Aerial crown-view tile of a tropical tree (Barro Colorado Island, Panama), acquired 20250915:
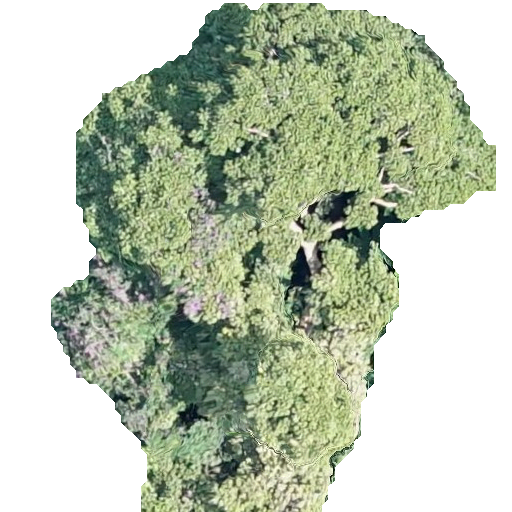
Species: Sterculia apetala
GBIF accepted scientific name: Sterculia apetala
Crown area: 223.496 m²